Field crop: maize
Growth stage: 2
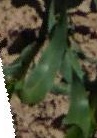
Species: maize